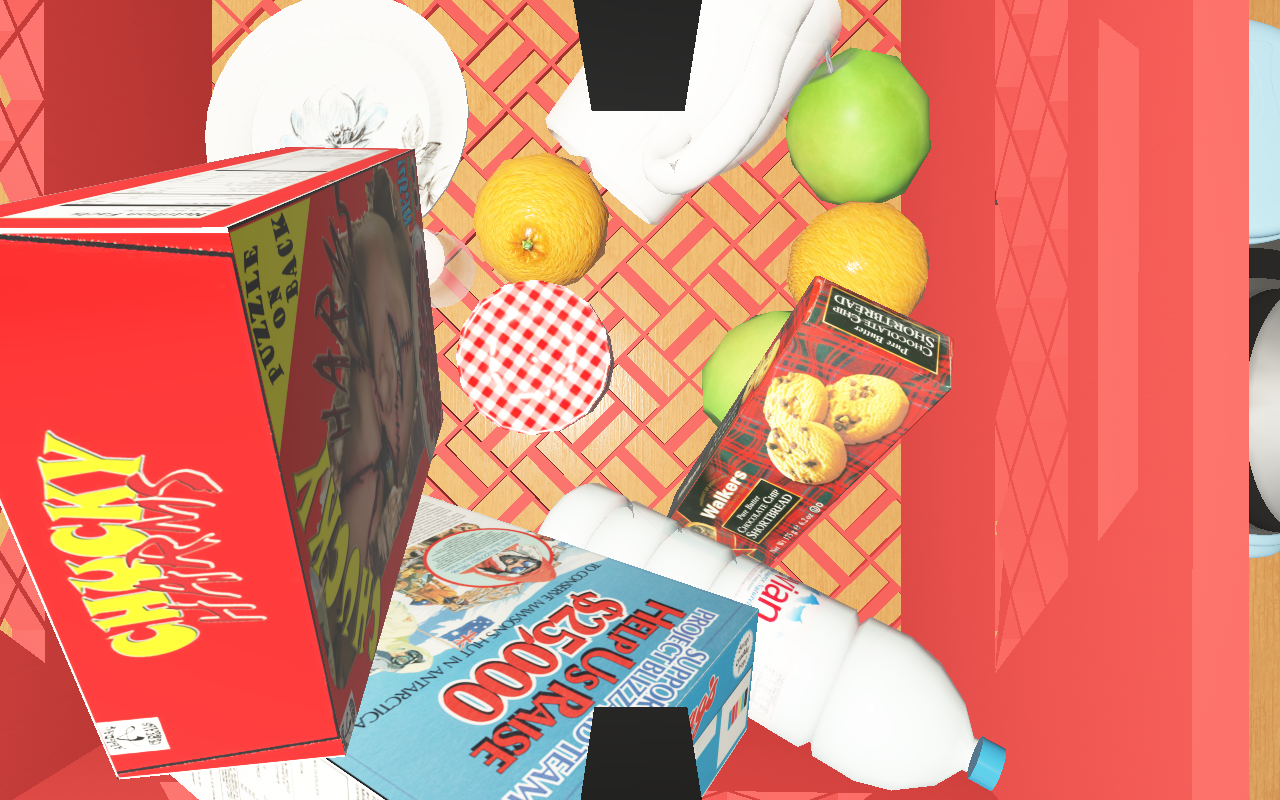
Objects in the scene:
water bottle
apple
apple
orange
wineglass
jam jar
cereal box
biscuit box